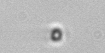
Label: nanoplankton_mix